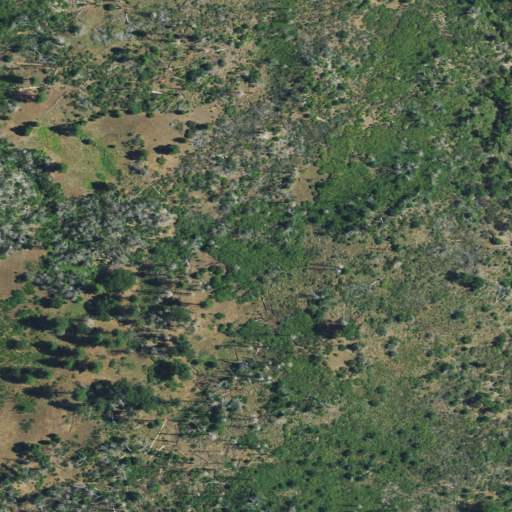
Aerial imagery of plain(s) in California named Plum Flat containing shrub and evergreen forest